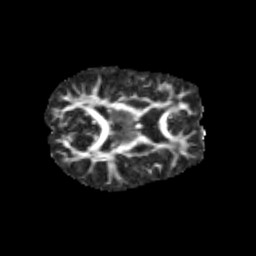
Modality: FA
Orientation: axial
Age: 11
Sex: female
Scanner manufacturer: siemens
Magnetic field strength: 3 T
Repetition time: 3.8 s
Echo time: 0.07 s